Question:
I am getting list of phone companies from web service and i have to set it to textview but the problem is i am not getting alignment as above image.How to achieve it.
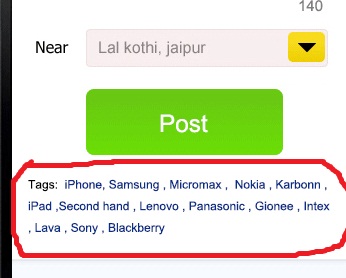
Answer: From what I understand, you want to add text views one beside the other, but when they overflow (go out of the screen) the next text view should be placed in the next line.
Doing this is not trivial. Implementing something like this (optimally and correctly) requires understanding of how android draws views ('onMeasure' and 'onLayout'). However if you do not care about efficiency that much (mainly because you are going to do it only for a small portion of the view) then here is my quick hack:
'''
mContainer = (RelativeLayout) findViewById(R.id.container);
// first layout all the text views in a relative layout without any params set.
// this will let the system draw them independent of one another and calculate the
// width of each text view for us.
for (int i = 0; i < 10; i++) {
TextView tv = new TextView(getApplicationContext());
tv.setText("Text View " + i);
tv.setId(i+1);
tv.setPadding(10, 10, 20, 10);
mContainer.addView(tv);
}
// post a runnable on the layout which will do the layout again, but this time
// using the width of the individual text views, it will place them in correct position.
mContainer.post(new Runnable() {
@Override
public void run() {
int totalWidth = mContainer.getWidth();
// loop through each text view, and set its layout params
for (int i = 0; i < 10; i++) {
View child = mContainer.getChildAt(i);
RelativeLayout.LayoutParams params = new RelativeLayout.LayoutParams(ViewGroup.LayoutParams.WRAP_CONTENT, ViewGroup.LayoutParams.WRAP_CONTENT);
// this text view can fit in the same row so lets place it relative to the previous one.
if(child.getWidth() < totalWidth) {
if(i > 0) { // i == 0 is in correct position
params.addRule(RelativeLayout.RIGHT_OF, mContainer.getChildAt(i-1).getId());
params.addRule(RelativeLayout.ALIGN_BOTTOM, mContainer.getChildAt(i-1).getId());
}
}
else {
// place it in the next row.
totalWidth = mContainer.getWidth();
params.addRule(RelativeLayout.ALIGN_PARENT_LEFT);
params.addRule(RelativeLayout.BELOW, mContainer.getChildAt(i-1).getId());
}
child.setLayoutParams(params);
totalWidth = totalWidth - child.getWidth();
}
mContainer.requestLayout();
}
});
'''
Basically, I let the system do the layout and measurement for me in the first round(s) of drawing. Then using the widths of each text view now available, I reset the layout params based on the wrapping logic and do the layout again.

Try it with text of different size, it will auto adjust. I would say this solution is pretty hacky but it works. If you are not satisfied with it <URL>.